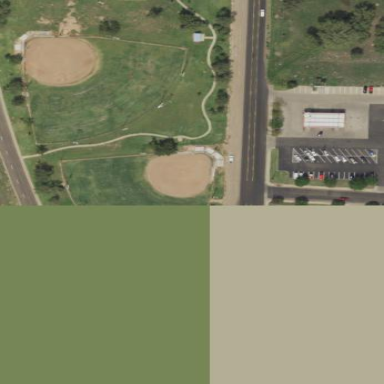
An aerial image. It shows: Softball pitch for leisure and sport activities.